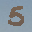
Label: 5